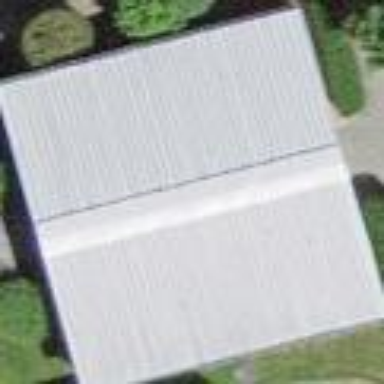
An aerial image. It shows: Shed building.